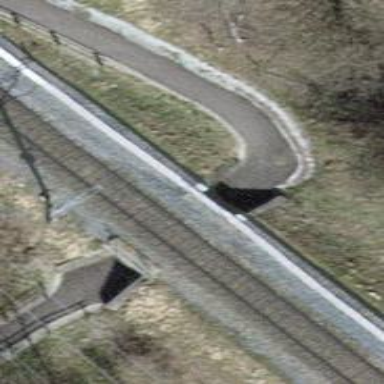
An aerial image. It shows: Tunnel along track.